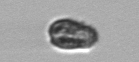
Label: Pseudochattonella_farcimen